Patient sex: F
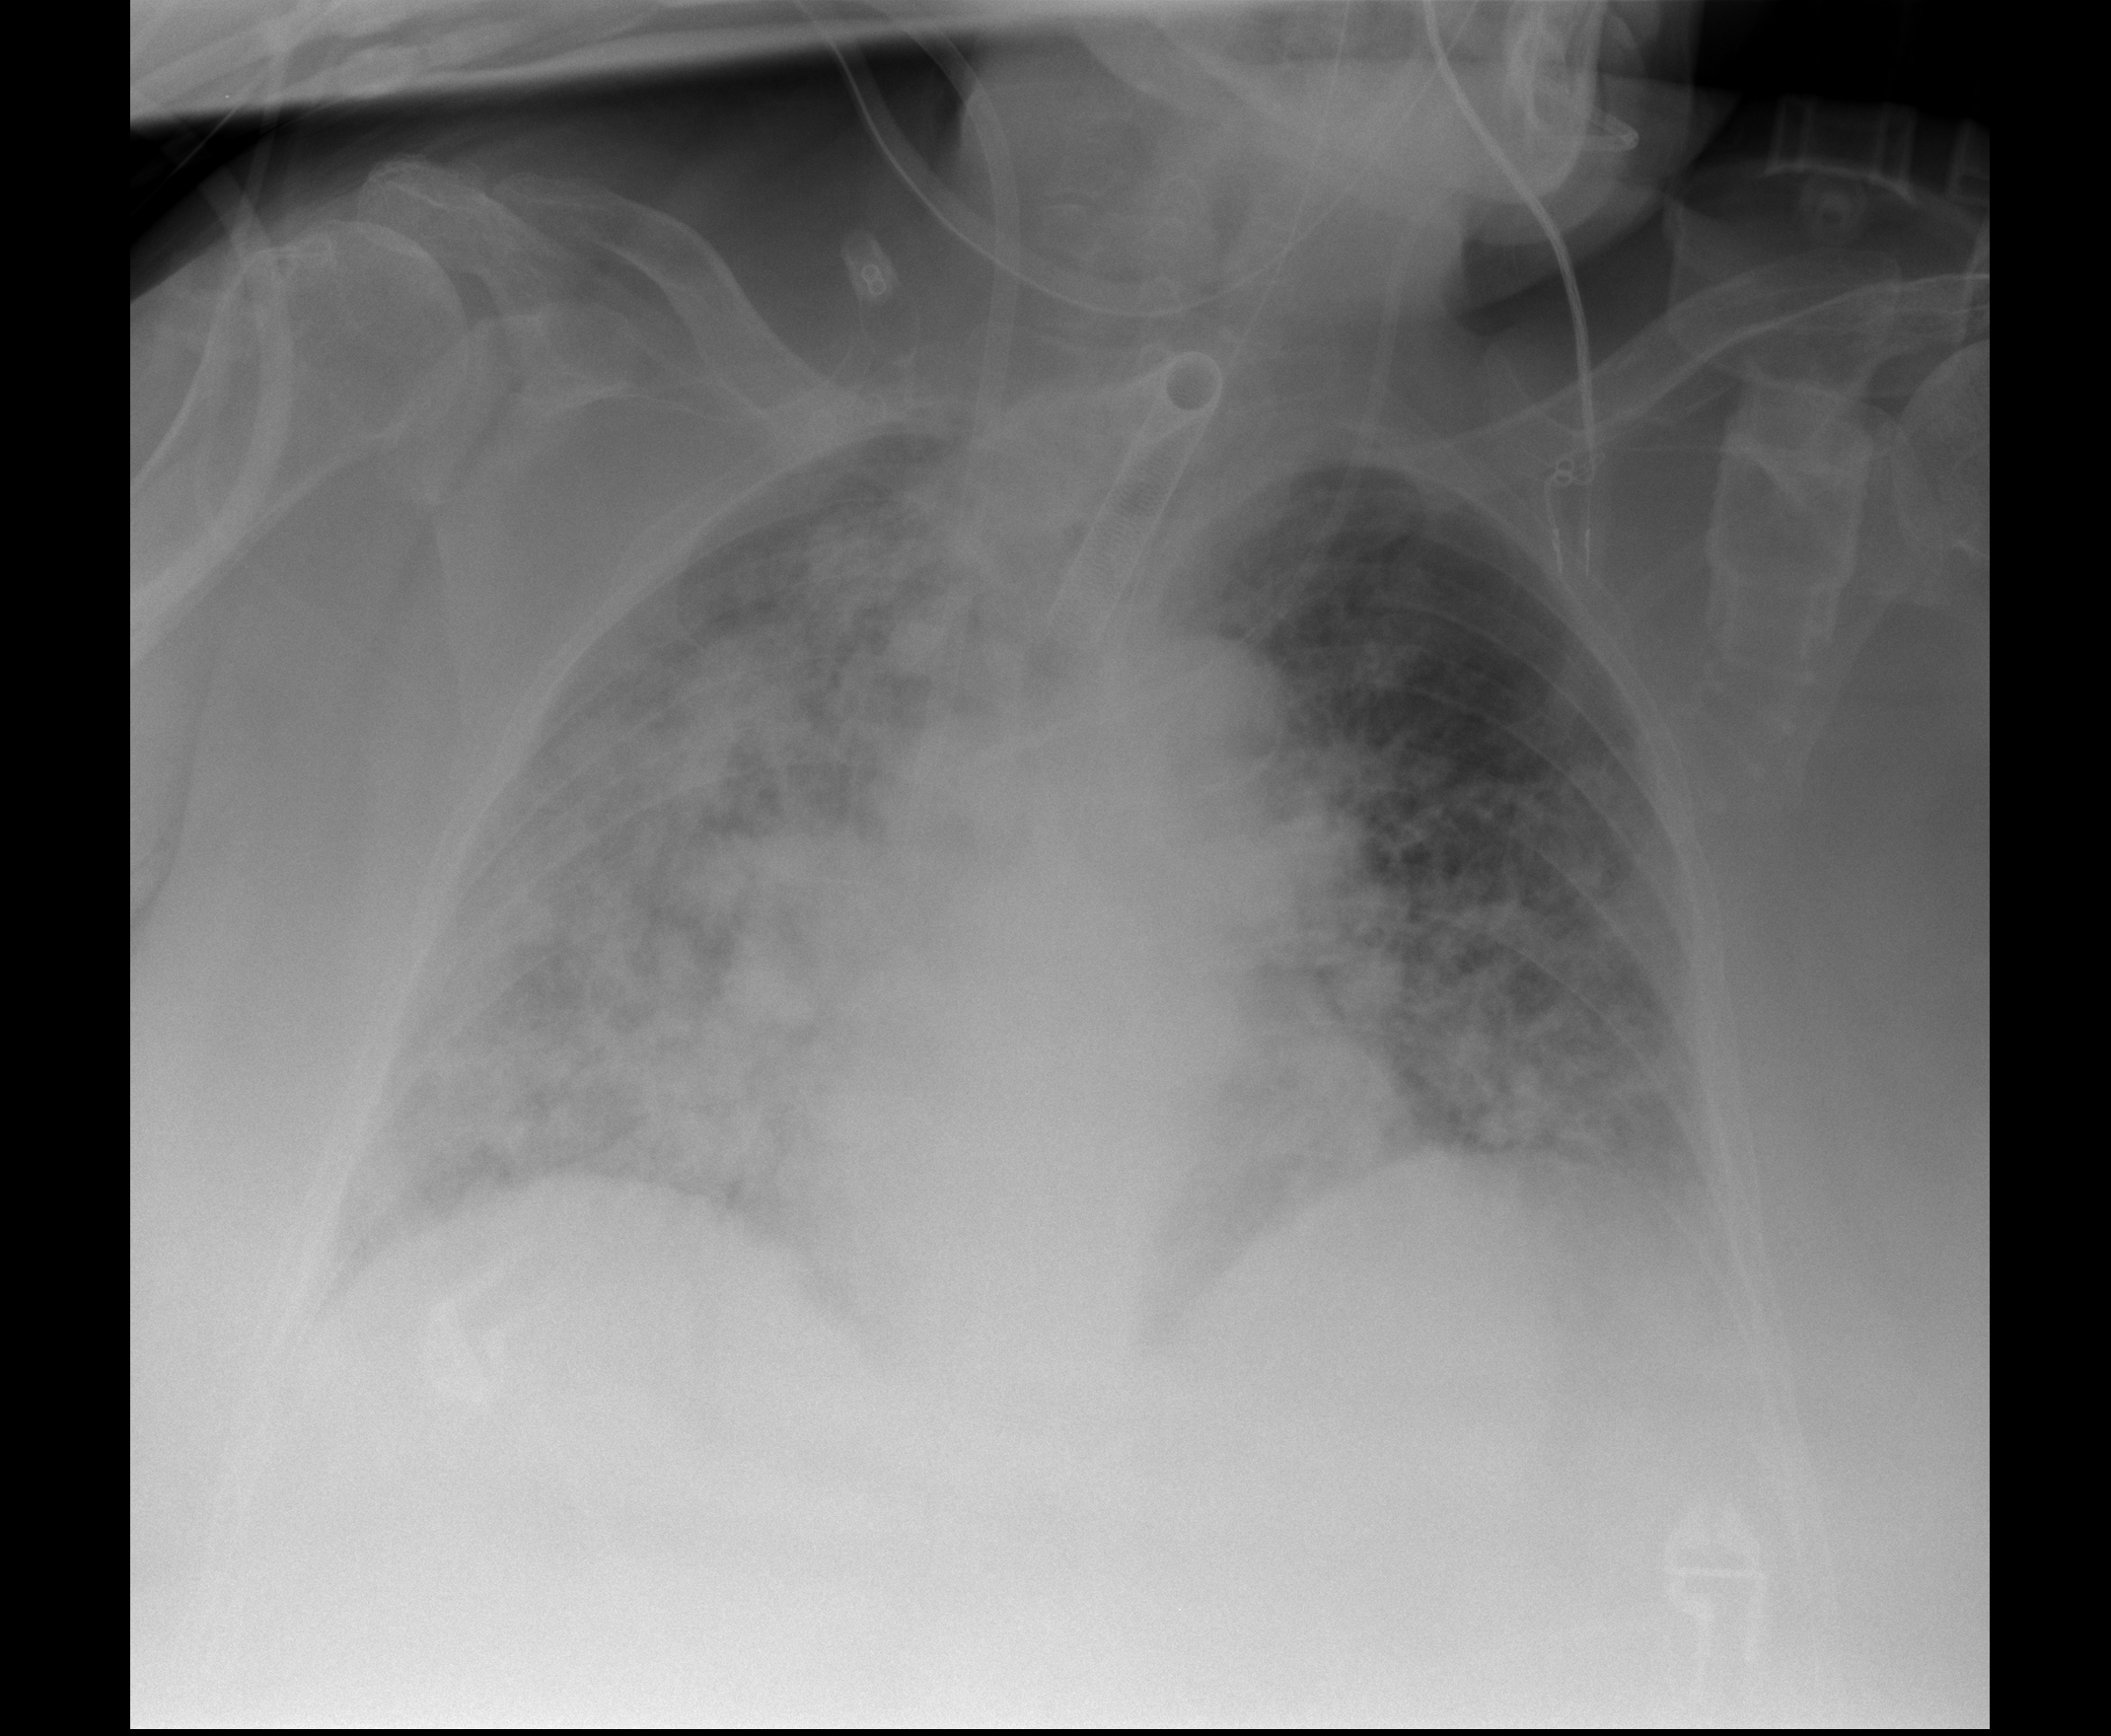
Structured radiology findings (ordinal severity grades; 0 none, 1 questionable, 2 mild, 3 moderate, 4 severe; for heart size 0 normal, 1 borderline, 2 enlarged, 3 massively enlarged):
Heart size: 1
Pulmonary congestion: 2
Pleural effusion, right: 2
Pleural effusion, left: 0
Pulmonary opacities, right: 4
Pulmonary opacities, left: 3
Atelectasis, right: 2
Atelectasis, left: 2